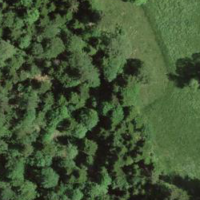
EUNIS habitat code: 41
Species observed at this site:
Silene dioica
Lamium galeobdolon